Question: Heres the deal, I have a JqGrid with a column("Status") with 3 possible numbers that I format(and unformat) to 3 different icons in the grid. But I need to format those numbers as a select type with a selected option when im in Edit mode.
Iv done that but the combo in Editform shows without any preloaded selection from the grid even if it has a value. Any row I select in the grid comes in EditForm with the same combo value.
But if I select any option in Editform and save it, it will update normally.
What am I missing?
'''
colModel:[
{name:'status_solicit_vale',index:'status_solicit_vale',width:120, align:'center', formatter:'iconFmatter', unformat:'iconUnFmatter',
stype:'select', editable: true, searchoptions:{value:":Todos;0:Aguardando;1:Autorizado;2:Rejeitado"}, edittype:"select",
editoptions:{value:"0:Aguardando;1:Autorizado;2:Rejeitado"} }
],
'''
'''
{
Modal:true,
reloadAfterSubmit : true,
recreateForm : true,
closeAfterEdit : true,
closeAfterAdd : true,
reloadAfterSubmit: true,
checkOnSubmit: true,
closeAfterEdit: true,
bClose: "Fechar",
saveData: "Confirma alteracao?",
bYes : "Sim",
bNo : "Nao",
bExit : "Cancelar",
afterSubmit: function () {
jQuery("#gridJson").jqGrid('setGridParam',{datatype:'json'}).trigger('reloadGrid');
return [true,'']; // no error
}
}, // EDIT OPTIONS
'''
'''
iconFmatter : function(cellvalue, options, rowdata) {
switch(cellvalue){
case 0: var html = '<div class="ui-state-attention ui-corner-all" style="display:table"><span class="ui-icon ui-icon-alert" title="Aguardando" id=0></span></div>';
break;
case 1: var html = '<div class="ui-state-check ui-corner-all" style="display:table"><span class="ui-icon ui-icon-check" title="Autorizado" id=1></span></div>';
break;
case 2: var html = '<div class="ui-state-error ui-corner-all" style="display:table"><span class="ui-icon ui-icon-closethick" title="Rejeitado" id=2></span></div>';
break;
default: html = "ERRO";
break;
}
return html;
},
iconUnFmatter : function(cellvalue, options, cell) {
return $('span', cell).attr('id');
}
'''

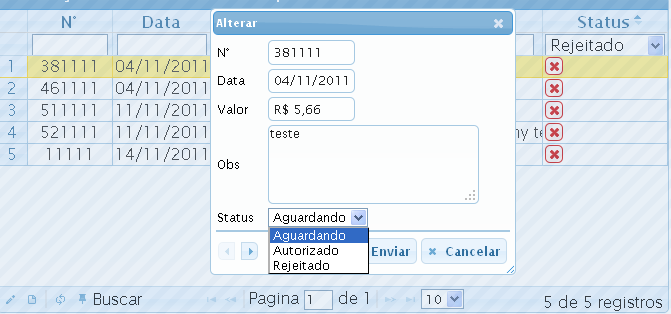
Answer: Jqgrid wasn't unformatting the icon.
I had to put my unformat function into the "colmodel" unformat property and it worked fine.